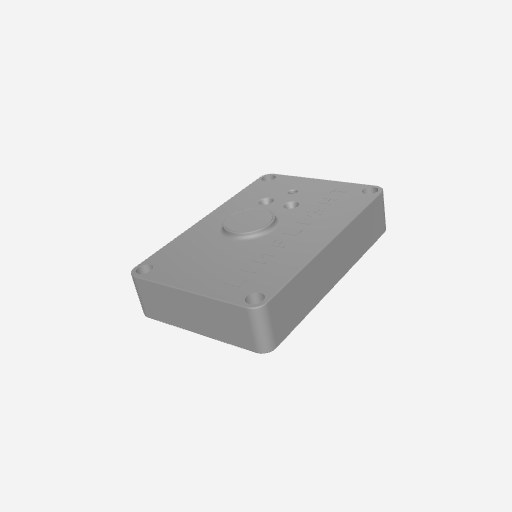
Part: Limelight3A